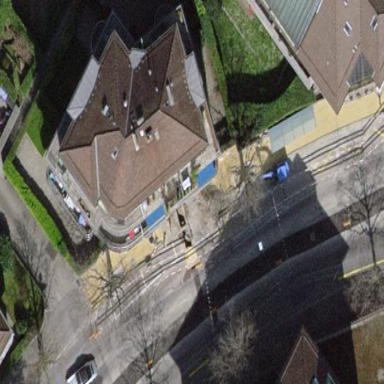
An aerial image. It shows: Image showing building with apartments.